Question: Count the number of objects in the diagram.
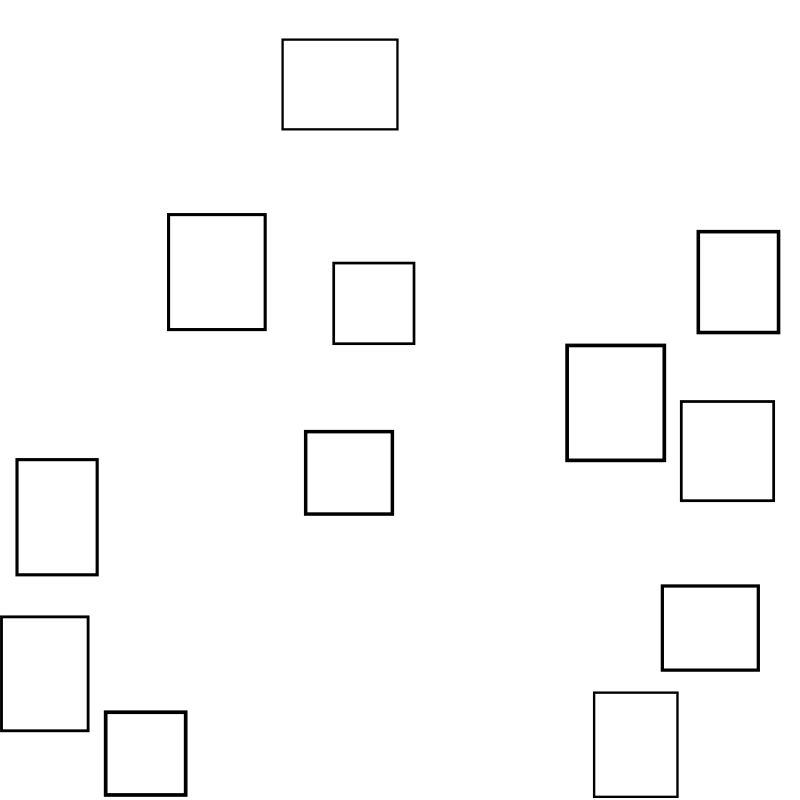
Answer: 12